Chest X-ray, PA view. Patient: 58 years old, sex M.
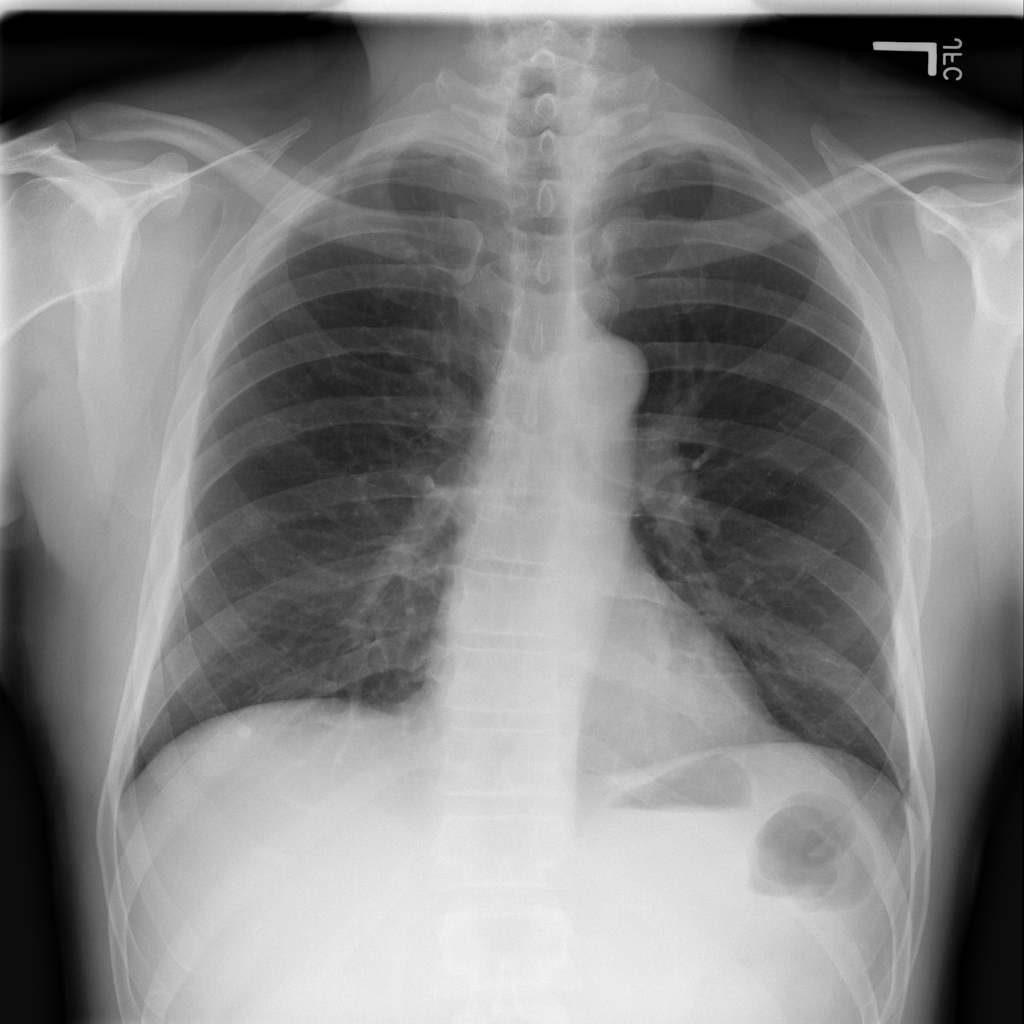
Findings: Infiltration